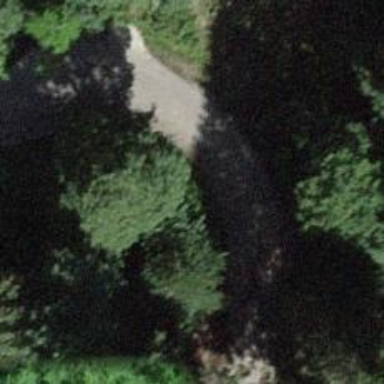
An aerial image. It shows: Culvert tunnel.